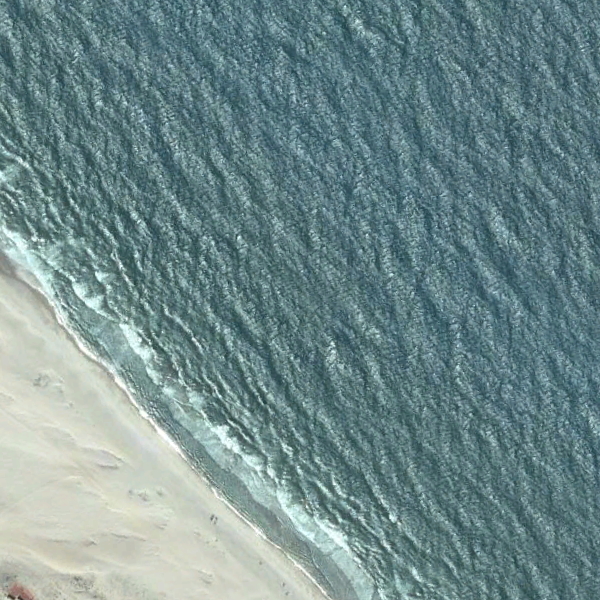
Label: Beach